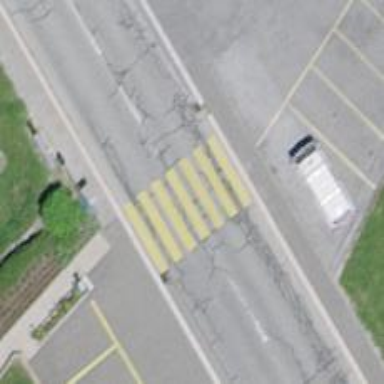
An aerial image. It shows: Uncontrolled road crossing with markings.